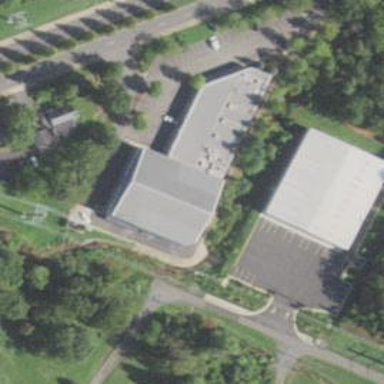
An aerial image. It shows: Fitness centre on leisure land.